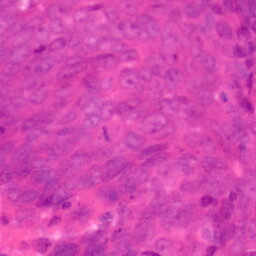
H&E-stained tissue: Colon